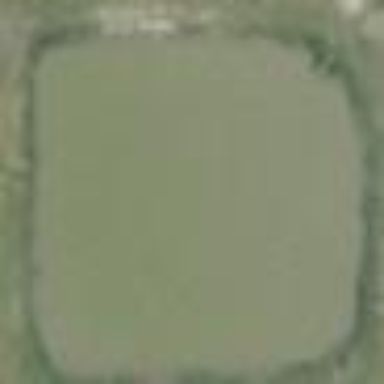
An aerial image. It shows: Pond surrounded by basin.